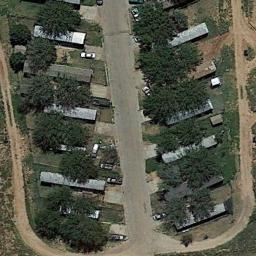
Label: residential